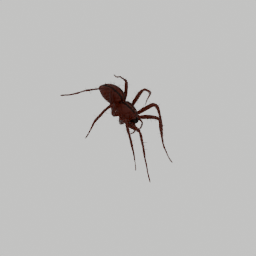
Label: animals